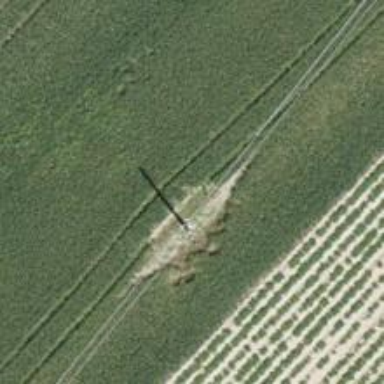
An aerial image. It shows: Power pole.